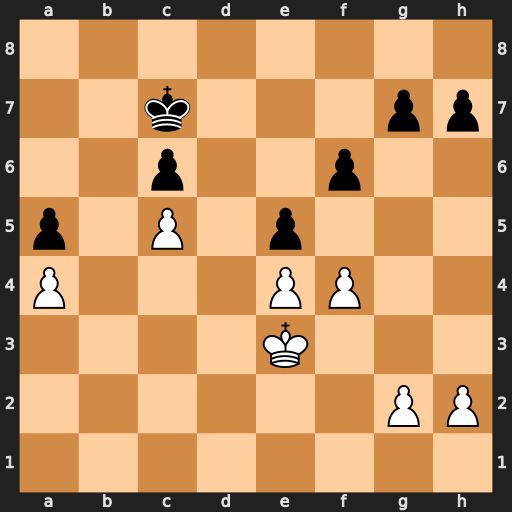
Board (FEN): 8/2k3pp/2p2p2/p1P1p3/P3PP2/4K3/6PP/8
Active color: w
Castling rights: -
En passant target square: -
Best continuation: fxe5 fxe5 Kf3 Kd7 Kg4